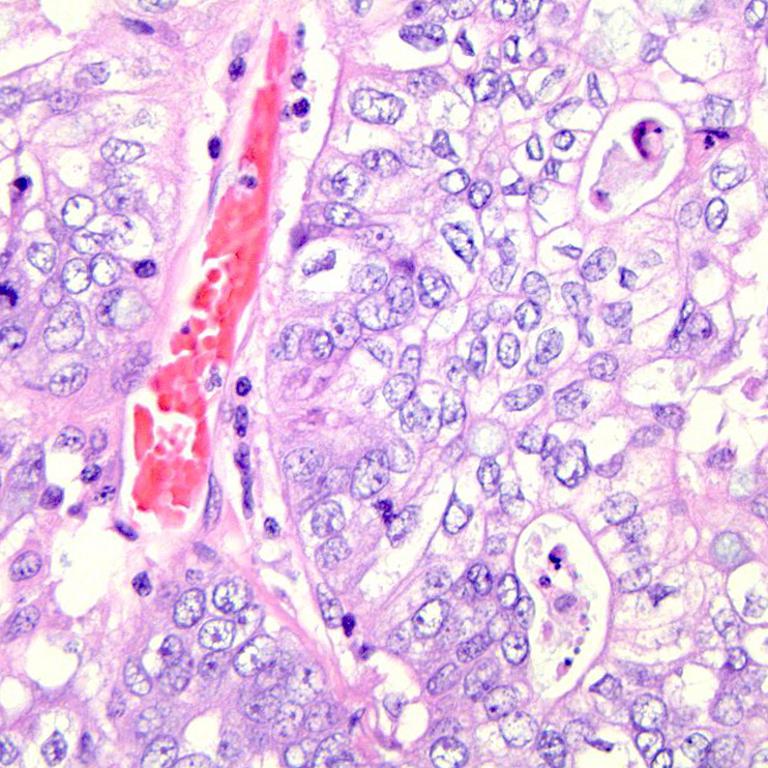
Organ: colon
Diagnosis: adenocarcinomas